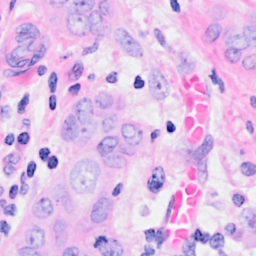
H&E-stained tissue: Breast